Field crop: maize
Growth stage: 2
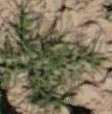
Species: salsola